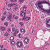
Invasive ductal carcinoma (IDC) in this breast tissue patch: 0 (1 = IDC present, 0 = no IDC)